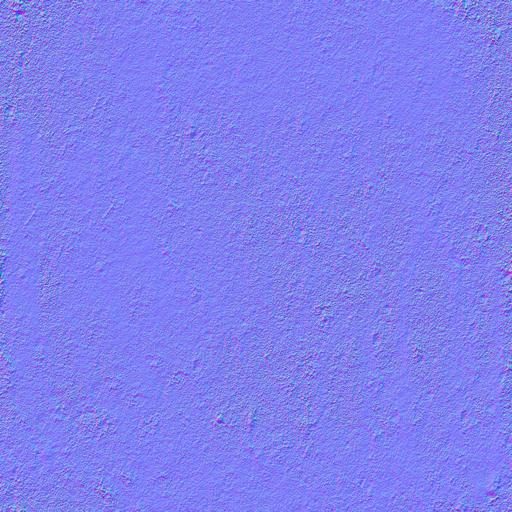
clean concrete flat green moss mossy